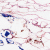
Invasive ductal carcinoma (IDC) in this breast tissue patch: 0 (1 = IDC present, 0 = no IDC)